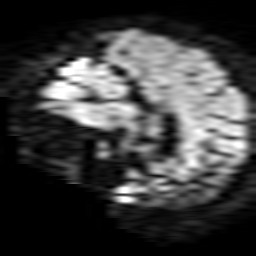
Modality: TRACE
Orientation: sagittal
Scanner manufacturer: philips
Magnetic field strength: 1.5 T
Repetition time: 3.144 s
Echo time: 0.06163 s